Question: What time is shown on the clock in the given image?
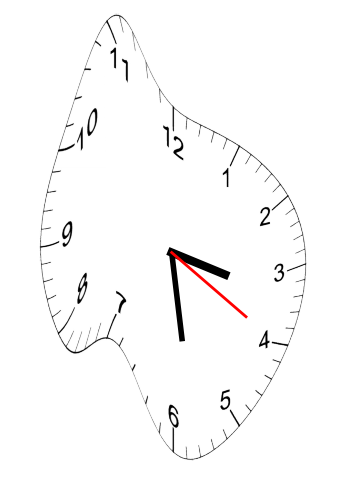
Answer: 03:28:20